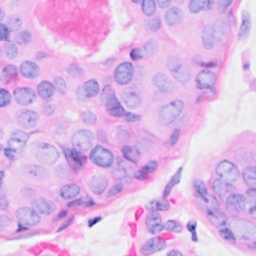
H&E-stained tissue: Breast